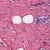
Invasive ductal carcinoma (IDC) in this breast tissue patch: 0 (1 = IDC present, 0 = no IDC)